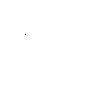
Particle: proton